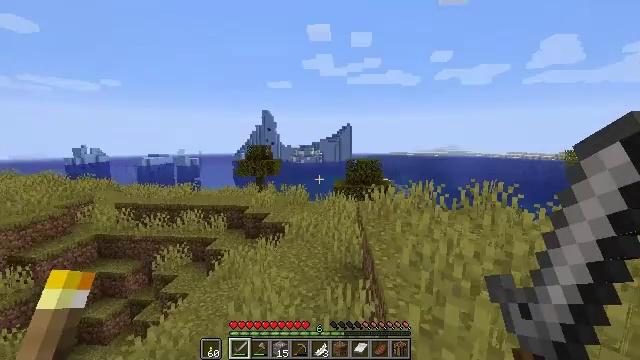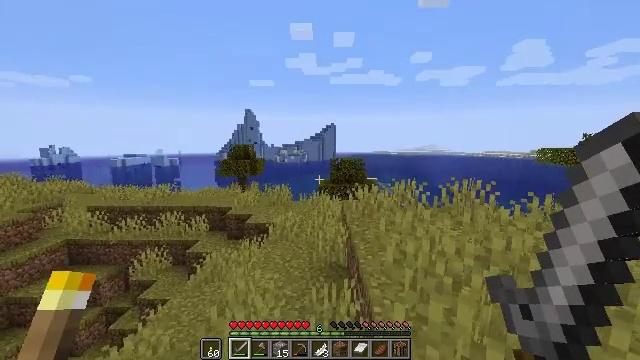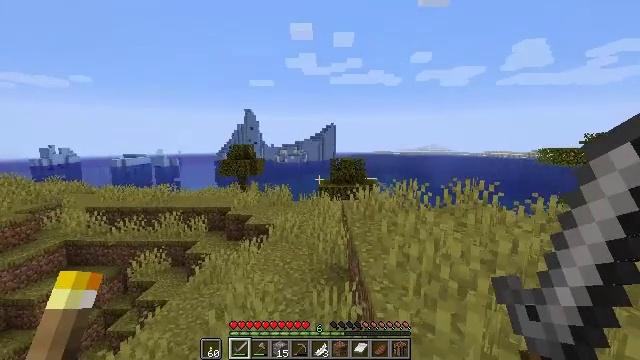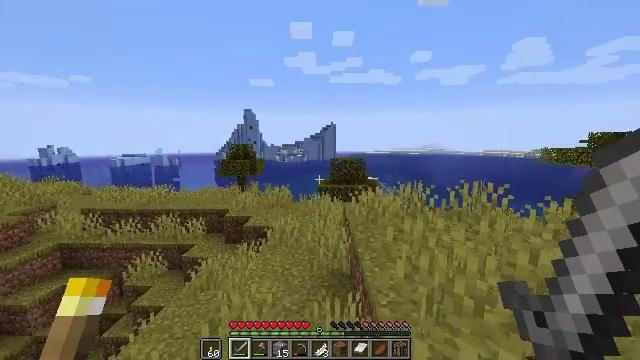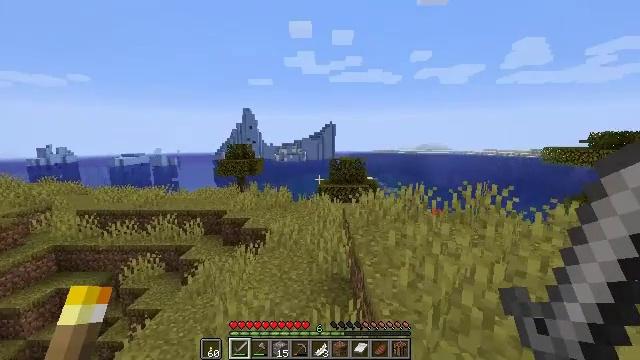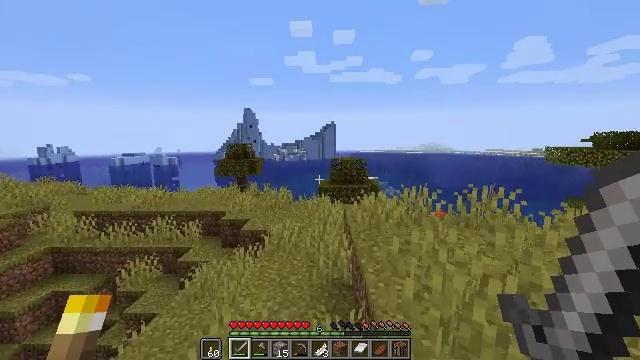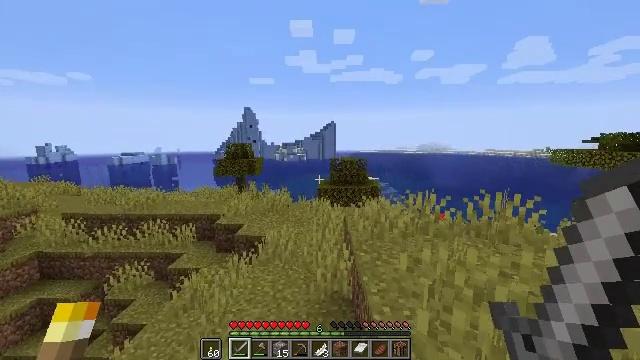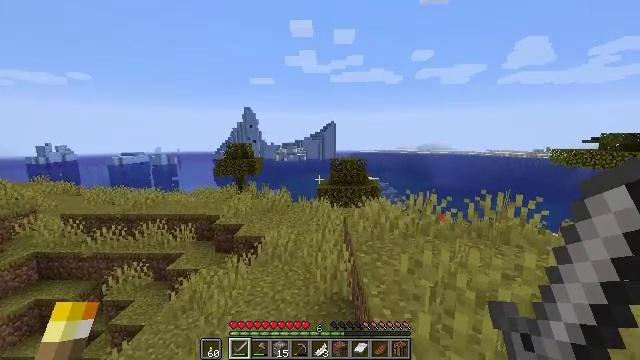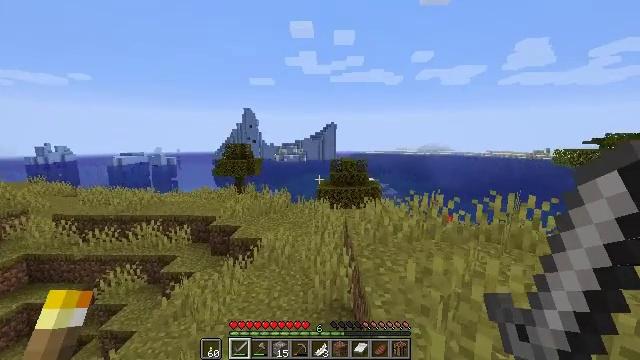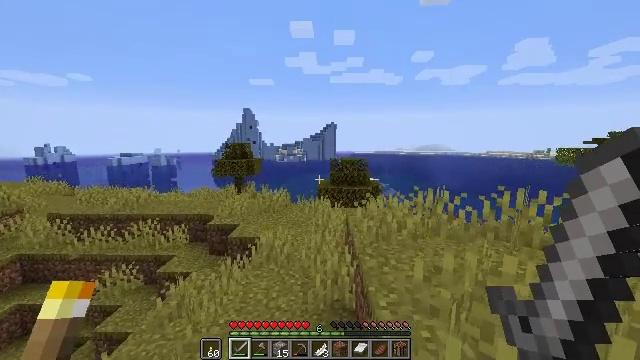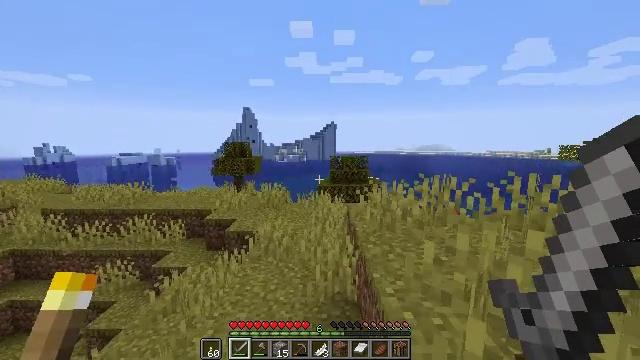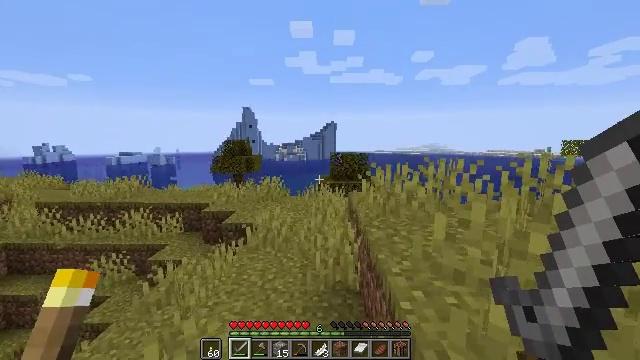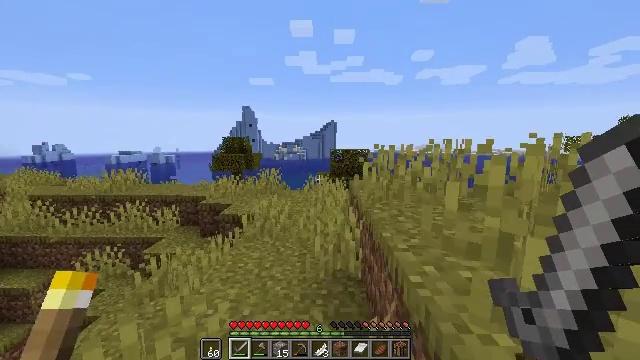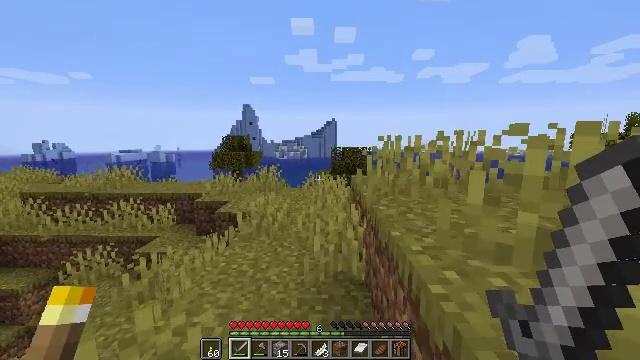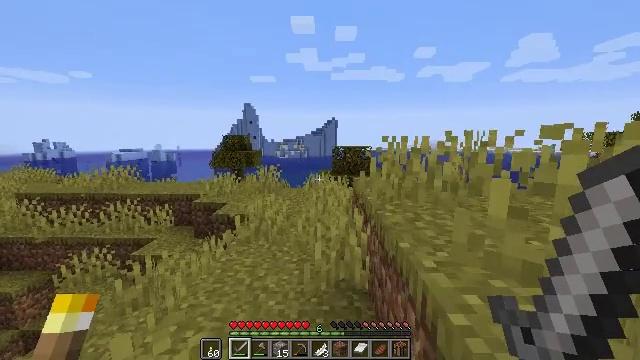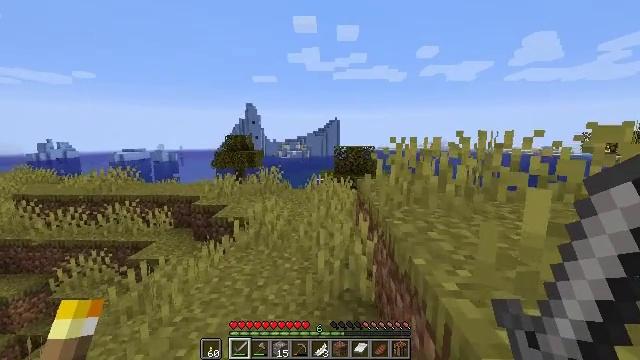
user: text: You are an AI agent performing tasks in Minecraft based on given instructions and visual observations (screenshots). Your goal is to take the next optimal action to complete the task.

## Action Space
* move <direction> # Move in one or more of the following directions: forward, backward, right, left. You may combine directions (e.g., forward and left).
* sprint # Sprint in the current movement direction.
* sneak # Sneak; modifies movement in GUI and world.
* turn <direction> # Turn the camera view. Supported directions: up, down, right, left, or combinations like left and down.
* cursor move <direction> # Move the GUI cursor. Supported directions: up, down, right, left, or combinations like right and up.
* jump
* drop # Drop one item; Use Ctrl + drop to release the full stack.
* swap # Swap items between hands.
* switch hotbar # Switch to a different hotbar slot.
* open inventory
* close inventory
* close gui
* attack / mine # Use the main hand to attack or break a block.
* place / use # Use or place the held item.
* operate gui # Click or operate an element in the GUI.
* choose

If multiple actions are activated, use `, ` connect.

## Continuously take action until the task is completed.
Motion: motion action
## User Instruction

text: Gather packed ice blocks.
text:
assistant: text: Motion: move forward, turn right
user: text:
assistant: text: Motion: move forward
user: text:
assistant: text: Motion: move forward
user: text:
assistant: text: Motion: move forward
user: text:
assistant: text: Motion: move forward
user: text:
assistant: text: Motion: move forward
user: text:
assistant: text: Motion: move forward
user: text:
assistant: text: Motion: move forward
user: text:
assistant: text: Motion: move forward
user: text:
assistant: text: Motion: move forward
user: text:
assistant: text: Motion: move forward
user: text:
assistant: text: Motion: move forward
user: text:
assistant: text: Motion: move forward
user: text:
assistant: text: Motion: move forward
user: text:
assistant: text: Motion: move forward
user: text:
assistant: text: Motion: move forward
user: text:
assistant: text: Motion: move forward
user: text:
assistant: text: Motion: move forward
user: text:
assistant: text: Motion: move forward
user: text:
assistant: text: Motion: move forward
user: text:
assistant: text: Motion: move forward
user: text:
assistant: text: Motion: move forward
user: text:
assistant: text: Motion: move forward
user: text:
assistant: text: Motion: move forward
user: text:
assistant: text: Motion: move forward
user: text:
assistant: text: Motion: move forward
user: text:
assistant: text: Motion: move forward
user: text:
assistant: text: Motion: move forward
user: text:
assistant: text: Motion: move forward
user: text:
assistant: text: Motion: move forward, turn left